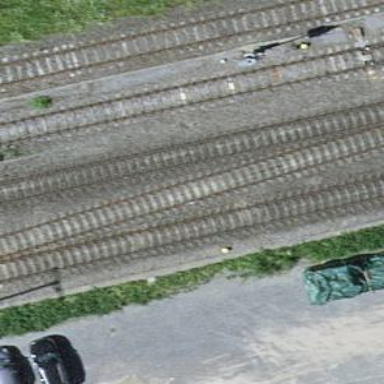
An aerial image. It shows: Single-track railway with electrified contact lines.